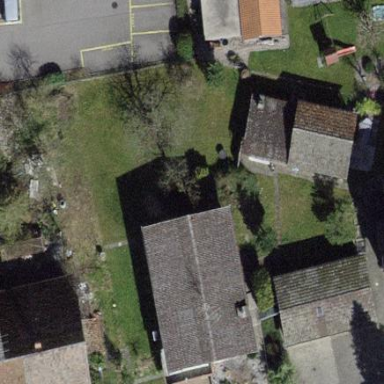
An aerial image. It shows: Building with tiled roof.